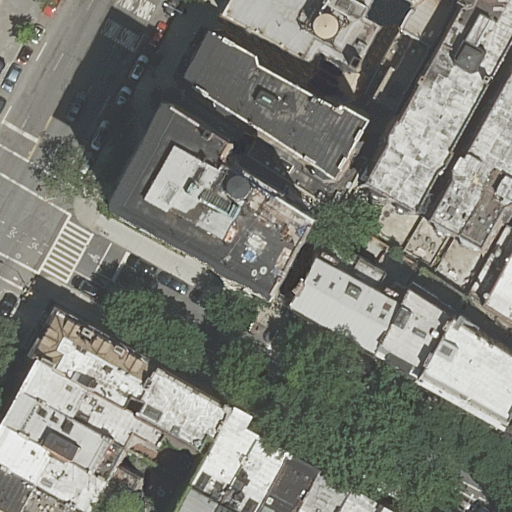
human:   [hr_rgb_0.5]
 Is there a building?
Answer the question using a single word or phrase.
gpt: yes

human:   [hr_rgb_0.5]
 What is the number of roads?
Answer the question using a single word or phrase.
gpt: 2

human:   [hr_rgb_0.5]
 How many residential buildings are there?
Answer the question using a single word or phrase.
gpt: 24

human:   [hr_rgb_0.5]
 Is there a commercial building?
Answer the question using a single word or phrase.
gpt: no

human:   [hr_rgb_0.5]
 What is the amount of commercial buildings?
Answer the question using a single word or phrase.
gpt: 0

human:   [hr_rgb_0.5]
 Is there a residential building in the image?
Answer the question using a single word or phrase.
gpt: yes

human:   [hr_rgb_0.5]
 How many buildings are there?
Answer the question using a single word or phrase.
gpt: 24

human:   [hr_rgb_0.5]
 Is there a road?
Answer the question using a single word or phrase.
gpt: yes

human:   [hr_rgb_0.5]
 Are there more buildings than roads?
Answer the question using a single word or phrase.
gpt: yes

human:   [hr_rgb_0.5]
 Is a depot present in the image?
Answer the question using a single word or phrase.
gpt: no

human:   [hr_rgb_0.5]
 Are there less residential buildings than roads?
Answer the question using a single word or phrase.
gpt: no

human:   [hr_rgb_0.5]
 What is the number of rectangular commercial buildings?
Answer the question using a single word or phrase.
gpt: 0

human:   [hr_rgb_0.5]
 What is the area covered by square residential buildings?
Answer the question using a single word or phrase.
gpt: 0m2

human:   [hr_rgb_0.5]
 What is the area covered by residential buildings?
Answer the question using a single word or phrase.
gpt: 6525m2

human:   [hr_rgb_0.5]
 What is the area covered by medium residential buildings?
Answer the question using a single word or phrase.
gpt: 2106m2

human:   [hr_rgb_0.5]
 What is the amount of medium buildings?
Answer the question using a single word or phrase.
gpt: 9

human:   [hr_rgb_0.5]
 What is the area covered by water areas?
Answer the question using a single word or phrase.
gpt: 0m2

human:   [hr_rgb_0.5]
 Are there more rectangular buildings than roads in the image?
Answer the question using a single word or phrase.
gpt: yes

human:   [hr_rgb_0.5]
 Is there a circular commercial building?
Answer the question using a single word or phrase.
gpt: no

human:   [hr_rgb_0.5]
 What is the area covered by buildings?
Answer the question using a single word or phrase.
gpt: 6525m2

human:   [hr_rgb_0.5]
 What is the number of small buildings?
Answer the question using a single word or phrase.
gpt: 11

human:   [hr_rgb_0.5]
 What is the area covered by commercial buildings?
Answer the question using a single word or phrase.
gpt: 0m2

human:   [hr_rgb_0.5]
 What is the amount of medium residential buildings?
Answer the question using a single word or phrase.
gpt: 9

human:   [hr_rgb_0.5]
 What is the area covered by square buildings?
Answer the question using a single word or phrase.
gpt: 0m2

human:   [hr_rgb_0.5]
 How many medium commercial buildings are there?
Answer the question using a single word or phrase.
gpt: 0

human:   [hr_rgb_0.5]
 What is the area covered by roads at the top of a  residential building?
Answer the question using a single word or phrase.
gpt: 0m2

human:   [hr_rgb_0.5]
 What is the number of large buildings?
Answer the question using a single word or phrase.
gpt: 4

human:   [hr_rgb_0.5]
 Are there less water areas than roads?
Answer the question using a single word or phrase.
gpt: yes

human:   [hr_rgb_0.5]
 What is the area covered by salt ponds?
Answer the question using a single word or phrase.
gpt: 0m2

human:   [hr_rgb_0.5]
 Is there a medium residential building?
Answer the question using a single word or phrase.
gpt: yes

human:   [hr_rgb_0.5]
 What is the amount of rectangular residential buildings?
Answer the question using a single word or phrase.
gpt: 15

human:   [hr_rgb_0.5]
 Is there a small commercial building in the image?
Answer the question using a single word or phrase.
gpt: no

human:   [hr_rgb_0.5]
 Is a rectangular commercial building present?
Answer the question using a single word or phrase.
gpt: no

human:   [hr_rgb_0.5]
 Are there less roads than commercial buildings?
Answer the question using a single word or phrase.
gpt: no

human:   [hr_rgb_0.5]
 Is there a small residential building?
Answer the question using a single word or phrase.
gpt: yes

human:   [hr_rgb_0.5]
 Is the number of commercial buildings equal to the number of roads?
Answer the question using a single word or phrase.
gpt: no

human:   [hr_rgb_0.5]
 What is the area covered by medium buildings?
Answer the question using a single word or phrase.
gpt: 2106m2

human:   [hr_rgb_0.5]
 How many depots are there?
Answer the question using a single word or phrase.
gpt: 0

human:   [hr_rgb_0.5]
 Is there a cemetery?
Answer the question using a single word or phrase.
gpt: no

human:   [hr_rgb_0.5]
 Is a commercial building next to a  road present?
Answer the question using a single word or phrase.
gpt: no

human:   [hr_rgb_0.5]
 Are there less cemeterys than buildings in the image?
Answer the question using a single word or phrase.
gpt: yes

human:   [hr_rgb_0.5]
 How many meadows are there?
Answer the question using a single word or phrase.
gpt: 0

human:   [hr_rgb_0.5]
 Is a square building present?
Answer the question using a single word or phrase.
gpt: no

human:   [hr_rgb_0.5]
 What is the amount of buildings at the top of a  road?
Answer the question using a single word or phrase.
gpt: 8

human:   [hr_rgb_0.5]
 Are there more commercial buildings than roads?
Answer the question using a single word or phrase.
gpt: no

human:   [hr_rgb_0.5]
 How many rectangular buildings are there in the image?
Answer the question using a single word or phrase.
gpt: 15

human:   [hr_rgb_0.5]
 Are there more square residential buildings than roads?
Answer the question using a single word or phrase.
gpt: no

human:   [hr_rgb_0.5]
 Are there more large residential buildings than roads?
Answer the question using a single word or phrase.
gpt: yes

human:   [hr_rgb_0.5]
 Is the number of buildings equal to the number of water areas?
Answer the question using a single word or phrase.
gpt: no

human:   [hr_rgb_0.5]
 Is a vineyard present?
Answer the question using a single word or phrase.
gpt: no

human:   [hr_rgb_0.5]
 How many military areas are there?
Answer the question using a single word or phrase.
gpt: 0

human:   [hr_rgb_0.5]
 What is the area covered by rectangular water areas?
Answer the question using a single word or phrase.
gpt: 0m2

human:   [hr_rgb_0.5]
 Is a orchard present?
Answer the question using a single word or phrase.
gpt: no

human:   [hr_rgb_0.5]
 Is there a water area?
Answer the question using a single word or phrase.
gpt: no

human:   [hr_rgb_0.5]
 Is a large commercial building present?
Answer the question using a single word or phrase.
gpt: no

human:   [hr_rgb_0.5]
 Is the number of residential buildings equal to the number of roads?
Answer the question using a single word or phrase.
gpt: no

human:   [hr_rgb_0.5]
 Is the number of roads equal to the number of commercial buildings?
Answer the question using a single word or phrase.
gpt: no

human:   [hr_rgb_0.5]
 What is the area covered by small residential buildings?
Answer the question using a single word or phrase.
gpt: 460m2

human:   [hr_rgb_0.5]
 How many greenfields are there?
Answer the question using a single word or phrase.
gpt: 0

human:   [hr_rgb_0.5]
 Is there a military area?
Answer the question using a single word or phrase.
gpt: no

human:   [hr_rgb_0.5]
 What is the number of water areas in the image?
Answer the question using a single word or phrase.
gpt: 0

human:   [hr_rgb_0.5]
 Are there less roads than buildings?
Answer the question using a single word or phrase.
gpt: yes

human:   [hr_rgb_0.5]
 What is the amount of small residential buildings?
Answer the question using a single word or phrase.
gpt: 11

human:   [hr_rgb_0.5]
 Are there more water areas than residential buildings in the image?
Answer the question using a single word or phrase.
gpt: no